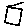
Label: square